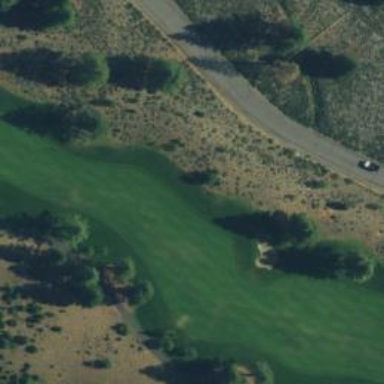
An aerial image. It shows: Grassy area designated as golf fairway.